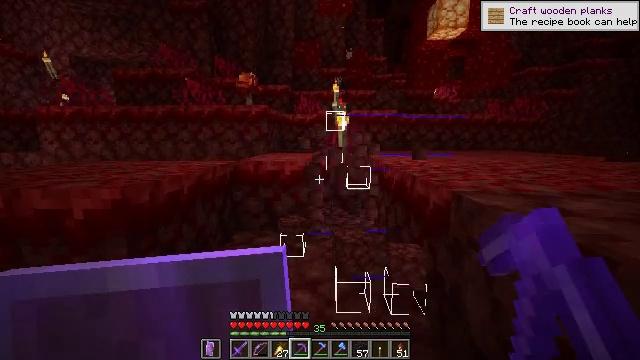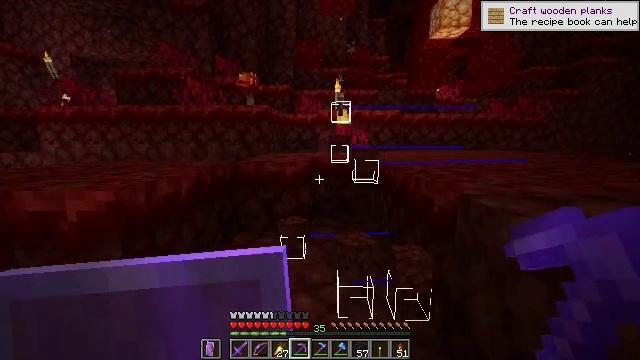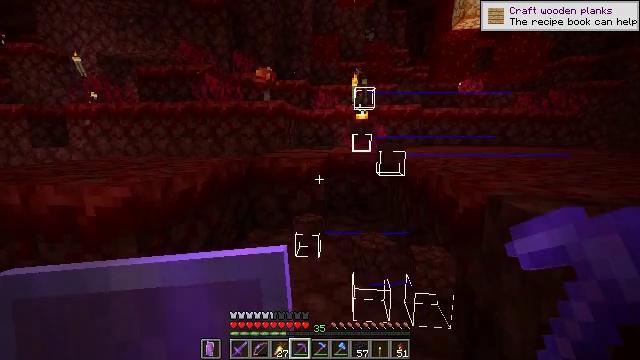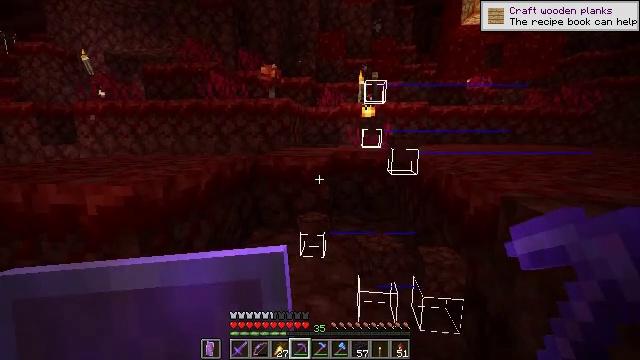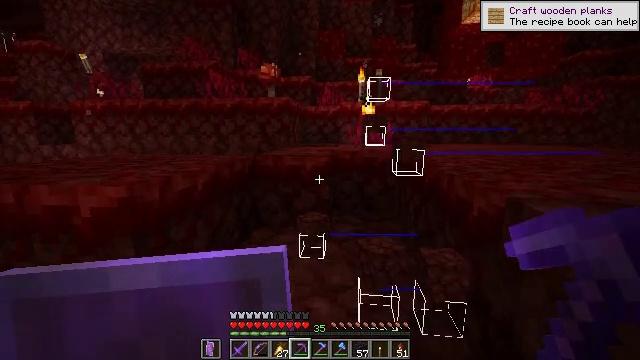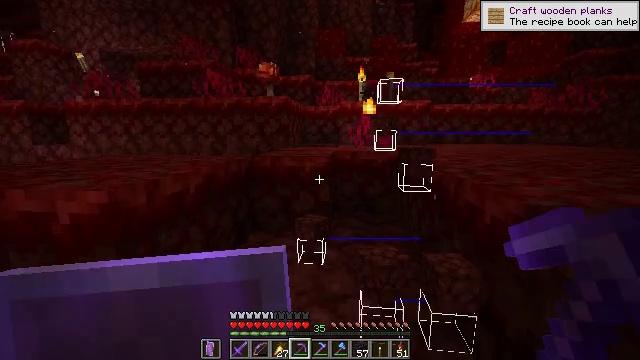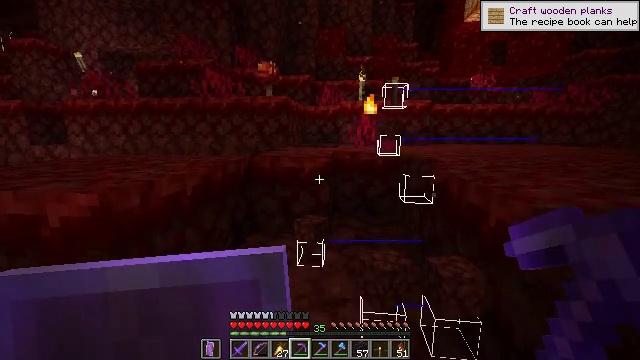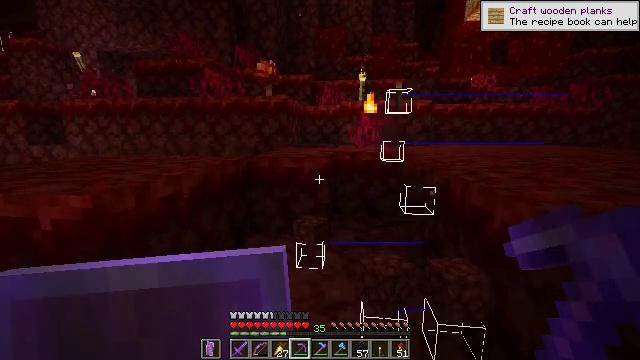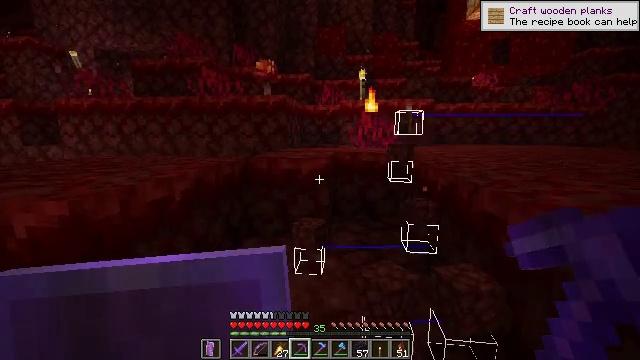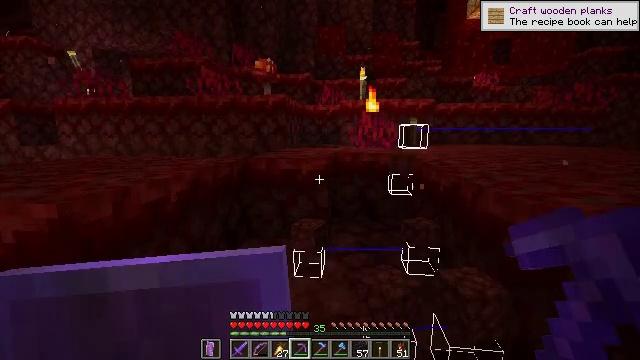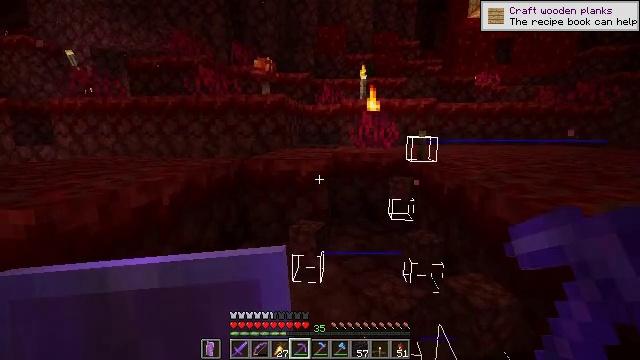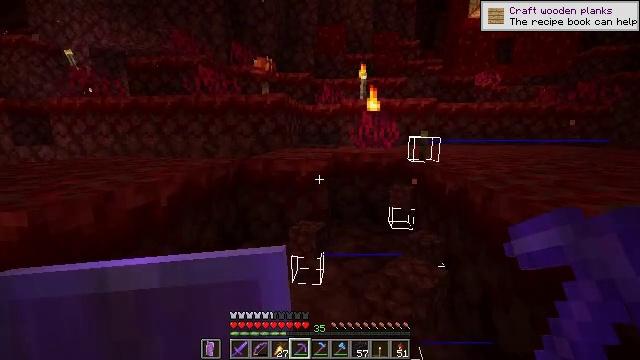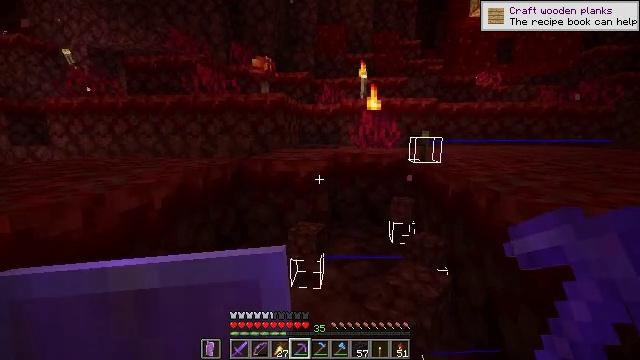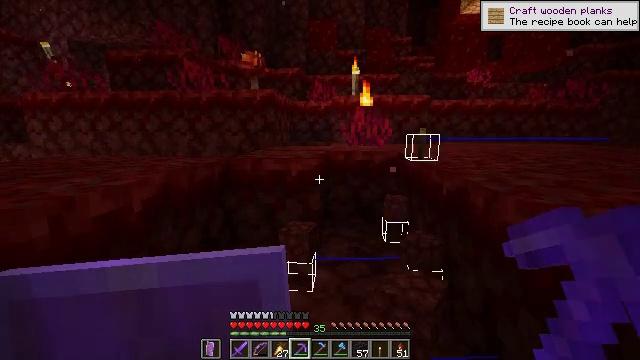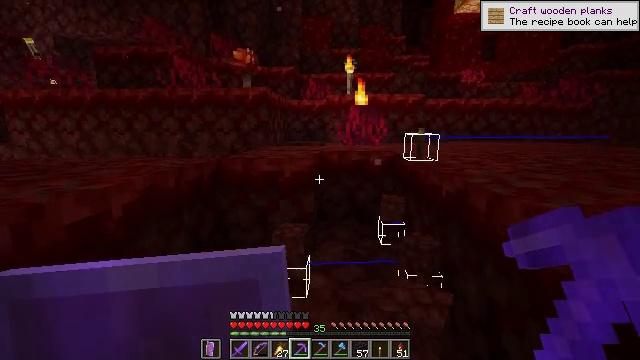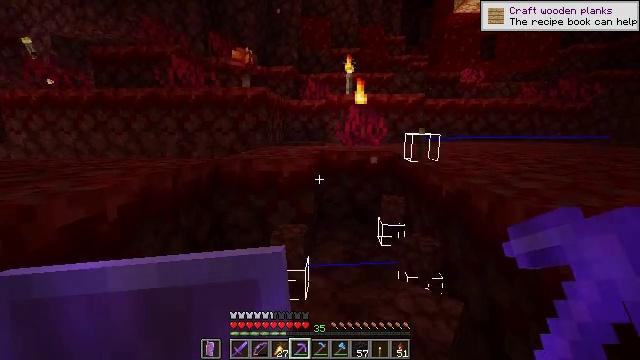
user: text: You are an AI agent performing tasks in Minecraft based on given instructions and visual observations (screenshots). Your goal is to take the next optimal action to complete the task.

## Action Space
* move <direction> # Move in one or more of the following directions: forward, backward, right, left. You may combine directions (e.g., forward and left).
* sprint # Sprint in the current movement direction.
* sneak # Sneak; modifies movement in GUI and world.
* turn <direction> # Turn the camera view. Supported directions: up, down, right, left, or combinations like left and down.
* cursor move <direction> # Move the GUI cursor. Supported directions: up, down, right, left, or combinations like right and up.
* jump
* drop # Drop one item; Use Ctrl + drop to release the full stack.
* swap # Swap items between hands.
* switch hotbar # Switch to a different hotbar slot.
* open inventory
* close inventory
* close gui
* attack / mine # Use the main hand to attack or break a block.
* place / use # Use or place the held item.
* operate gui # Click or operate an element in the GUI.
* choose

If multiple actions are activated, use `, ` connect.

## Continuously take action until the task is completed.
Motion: motion action
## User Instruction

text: Gather crimson nylium blocks.
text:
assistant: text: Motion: move forward, sneak
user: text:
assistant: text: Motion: move forward, sneak, turn left
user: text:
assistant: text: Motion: move forward, sneak, turn left
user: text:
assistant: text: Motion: move forward, sneak
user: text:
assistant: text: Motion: move forward, sneak
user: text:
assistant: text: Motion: move forward, sneak
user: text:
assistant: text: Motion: move forward, sneak
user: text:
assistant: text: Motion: move forward, sneak
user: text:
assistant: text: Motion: move forward, sneak
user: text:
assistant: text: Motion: move forward, sneak
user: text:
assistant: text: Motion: move forward, sneak
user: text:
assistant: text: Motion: move forward, sneak
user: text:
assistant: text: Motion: move forward, sneak, turn right
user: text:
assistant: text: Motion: move forward, sneak, turn right
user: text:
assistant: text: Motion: move forward, sneak
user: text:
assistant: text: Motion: move forward, sneak
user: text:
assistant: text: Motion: move forward, sneak
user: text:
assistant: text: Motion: move forward, sneak, turn left and down
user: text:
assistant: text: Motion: move forward, sneak, turn left
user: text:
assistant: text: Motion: move forward, sneak
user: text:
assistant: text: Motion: move forward, sneak
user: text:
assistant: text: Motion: move forward, sneak
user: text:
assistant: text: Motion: move forward, sneak
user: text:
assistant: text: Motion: move forward, sneak
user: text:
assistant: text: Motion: move forward, sneak
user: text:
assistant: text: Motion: move forward, sneak
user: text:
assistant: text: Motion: move forward, sneak
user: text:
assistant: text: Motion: move forward, sneak
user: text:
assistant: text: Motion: move forward, sneak
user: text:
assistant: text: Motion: move forward, sneak